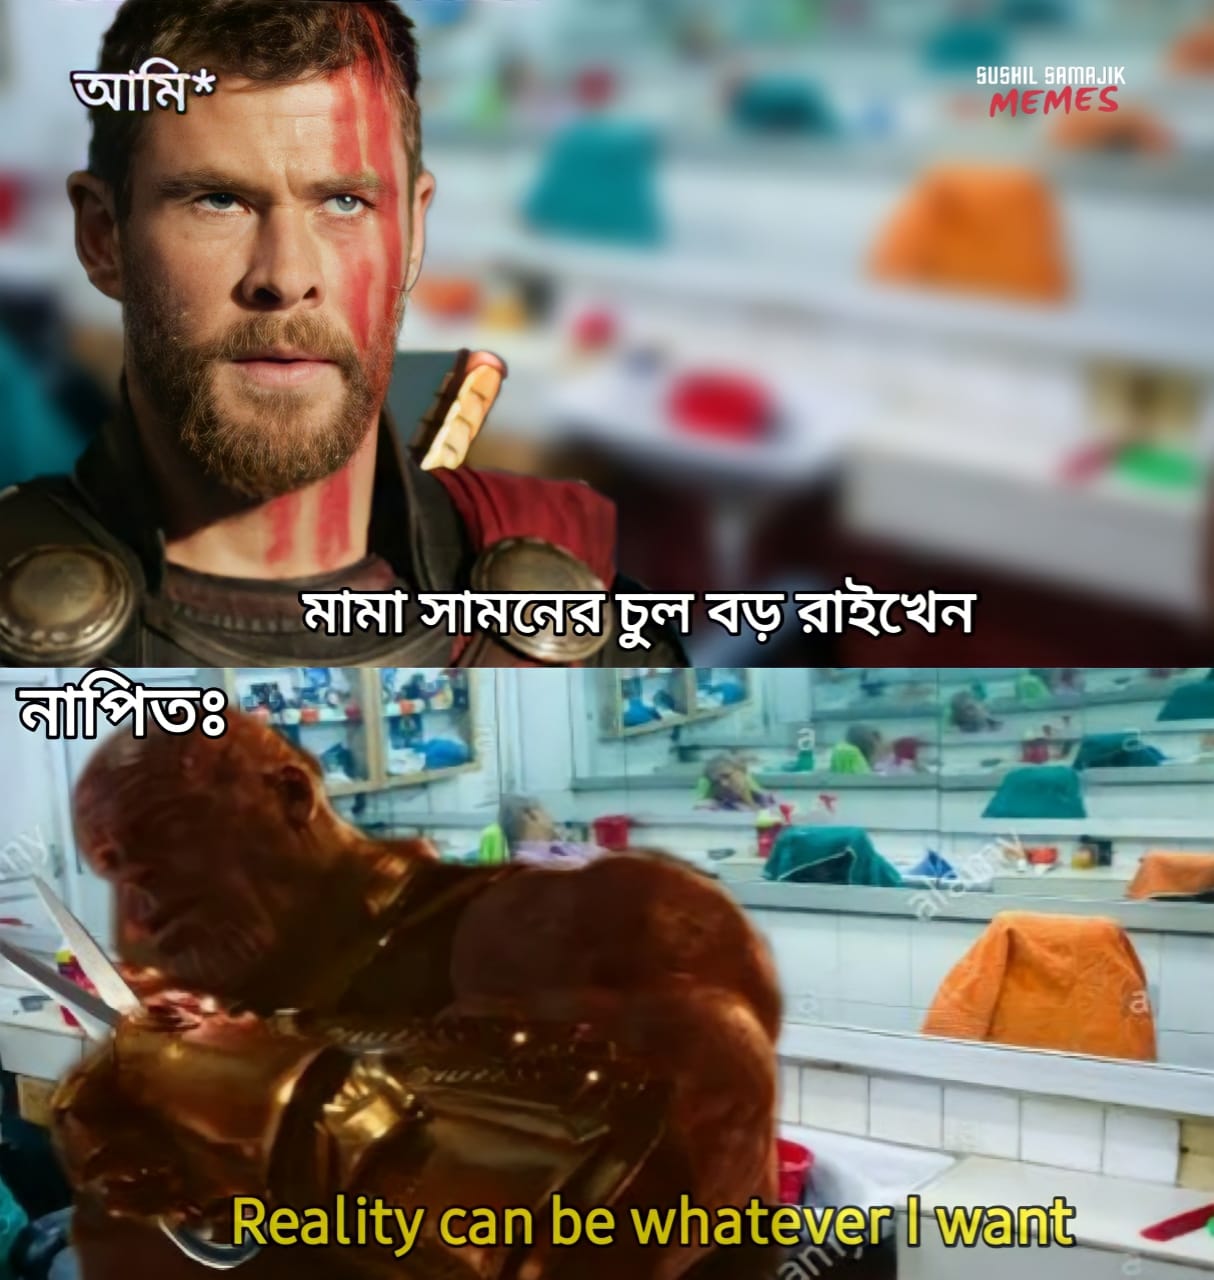
Caption: আমি*   মামা সামনের চুল বড় রাইখেন     নাপিতঃ    Reality can be whatever I want
Label: non-hate